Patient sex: M
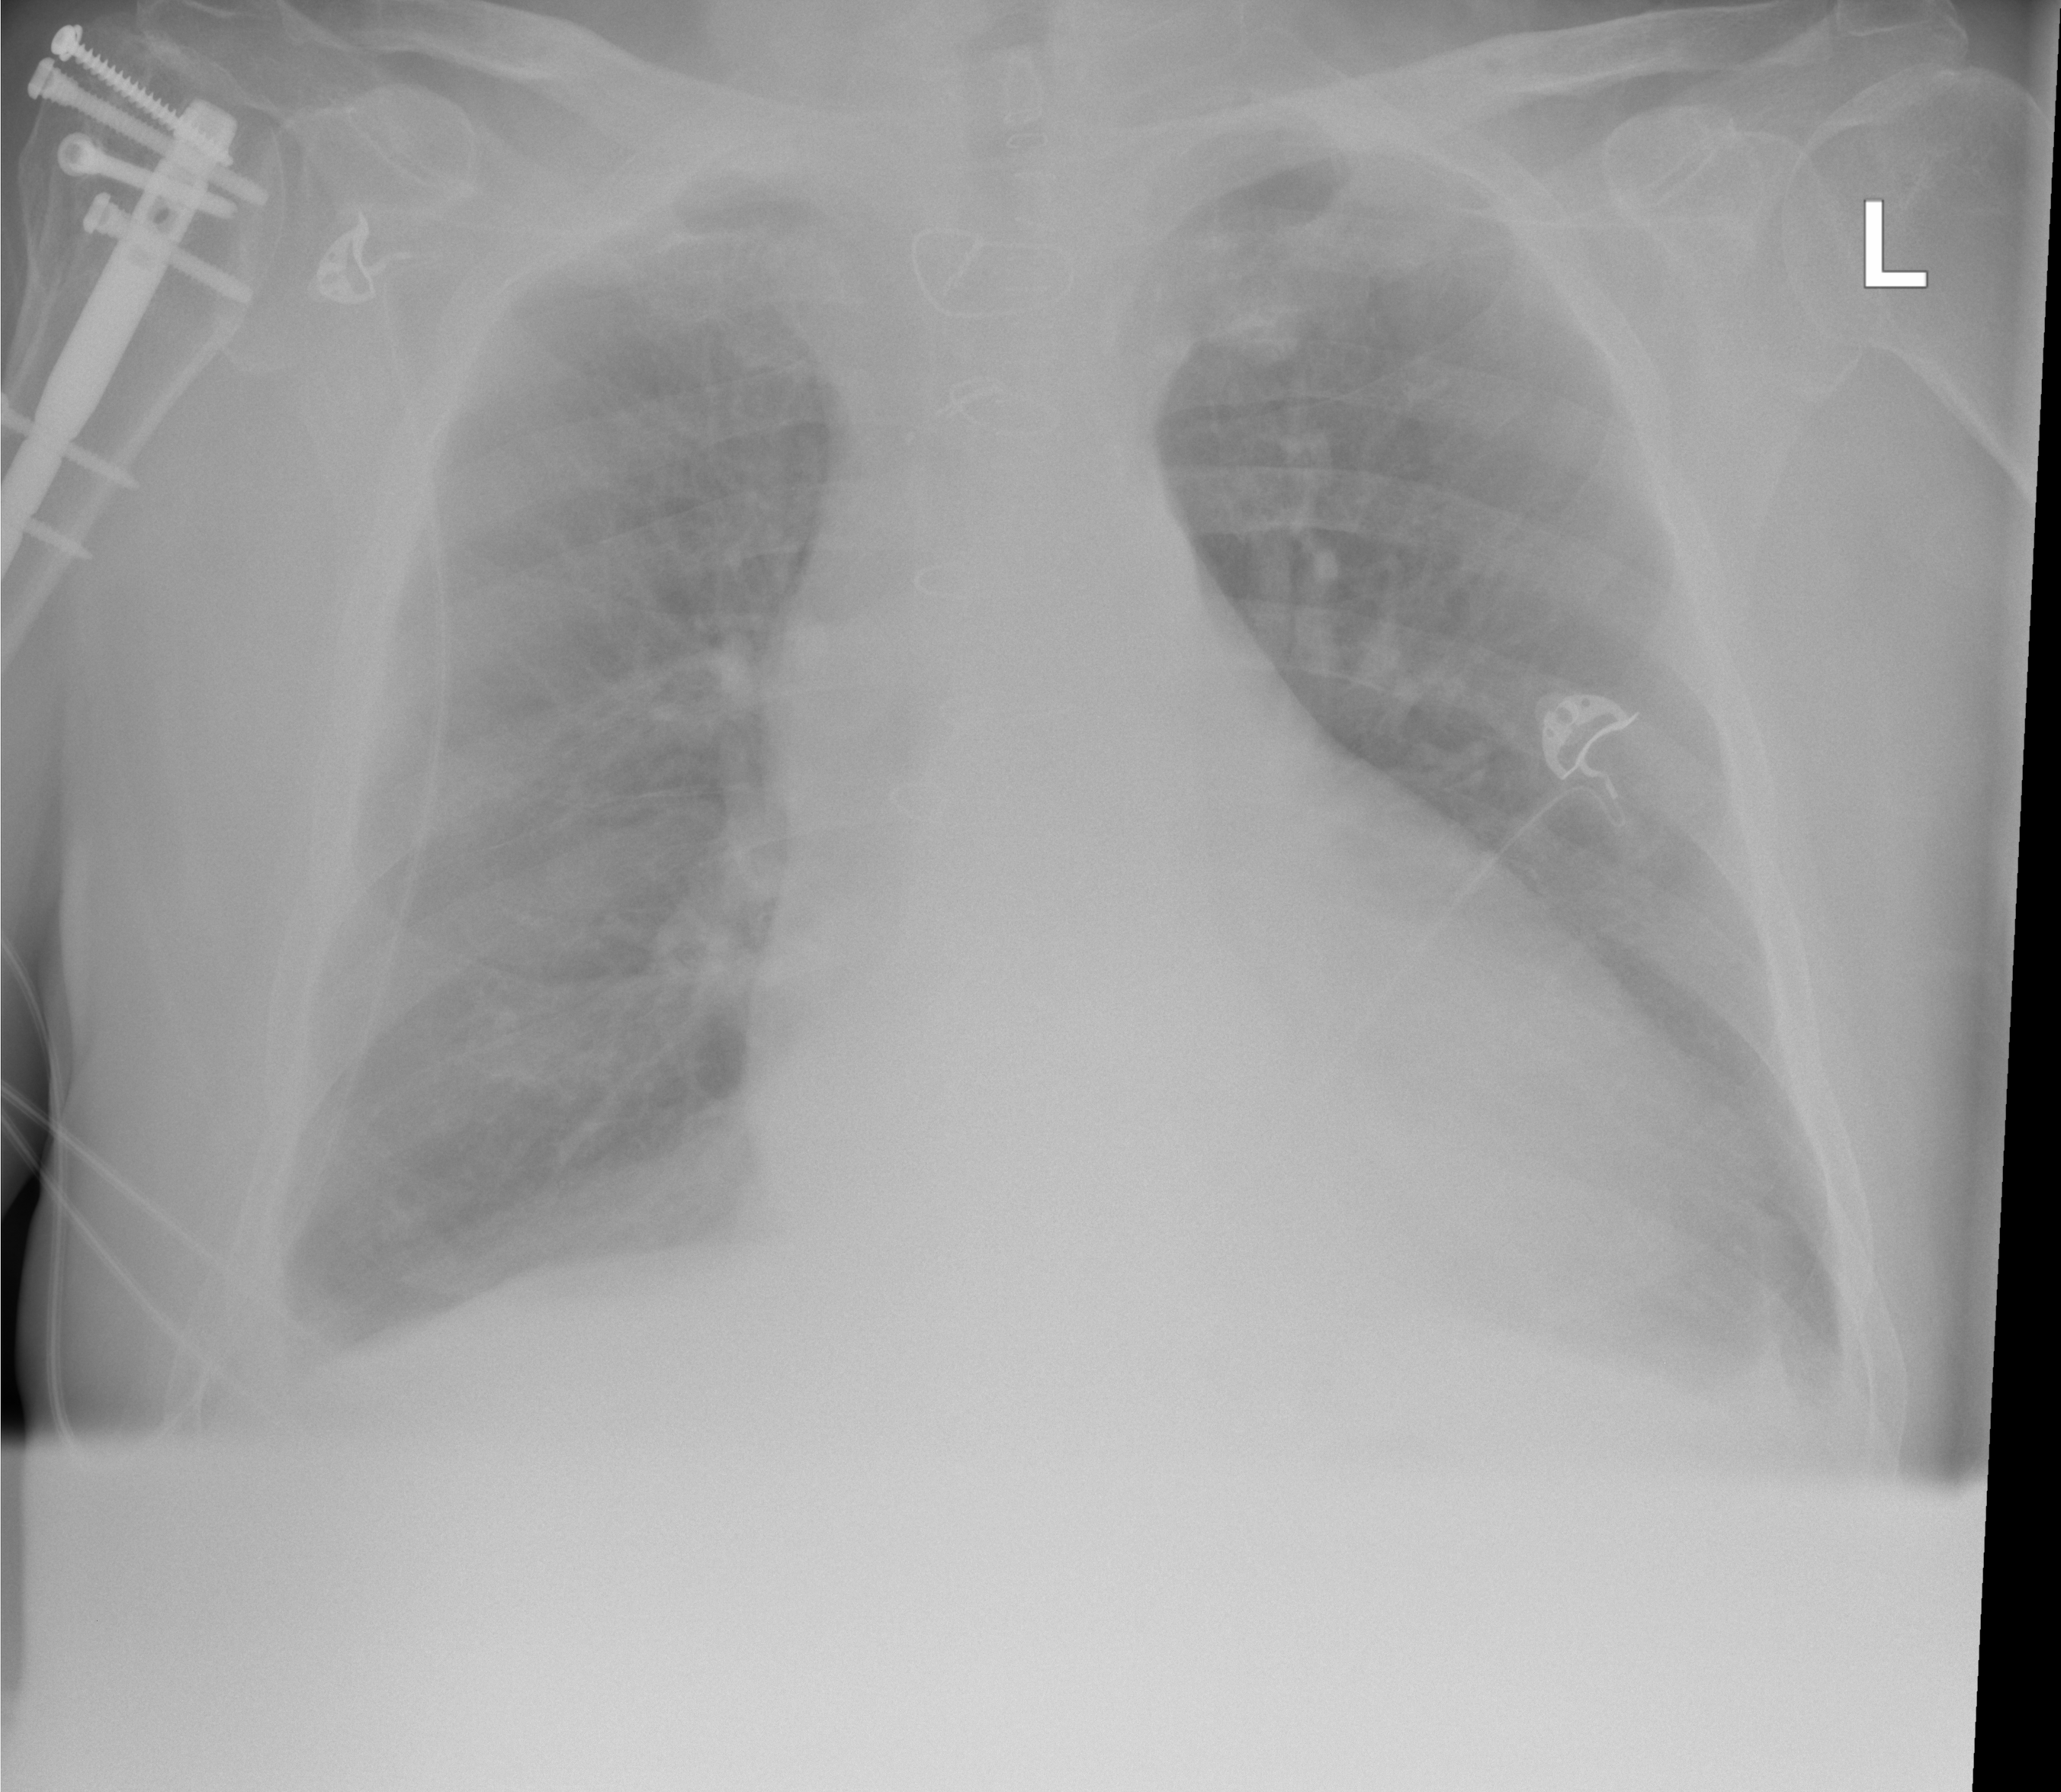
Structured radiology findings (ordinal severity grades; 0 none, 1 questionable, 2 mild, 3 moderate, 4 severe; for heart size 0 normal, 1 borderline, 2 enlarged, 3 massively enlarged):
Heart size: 2
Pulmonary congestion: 1
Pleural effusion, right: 1
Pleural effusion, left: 2
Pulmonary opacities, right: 0
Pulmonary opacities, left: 0
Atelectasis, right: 1
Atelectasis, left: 2